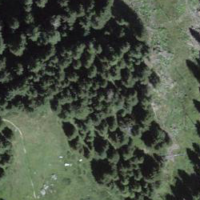
EUNIS habitat code: 43
Species observed at this site:
Parnassia palustris
Calluna vulgaris